Field crop: tomato
Growth stage: 1
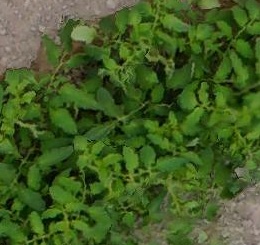
Species: tomato